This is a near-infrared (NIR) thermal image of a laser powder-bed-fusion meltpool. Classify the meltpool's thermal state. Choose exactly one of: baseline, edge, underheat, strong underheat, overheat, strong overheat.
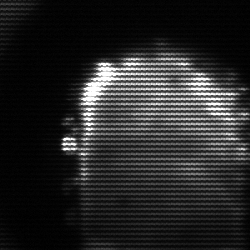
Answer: baseline